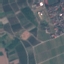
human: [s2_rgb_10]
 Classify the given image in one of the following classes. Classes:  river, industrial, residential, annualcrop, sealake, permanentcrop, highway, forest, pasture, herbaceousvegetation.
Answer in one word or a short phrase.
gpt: PermanentCrop